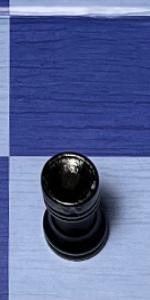
Label: Rook_Black